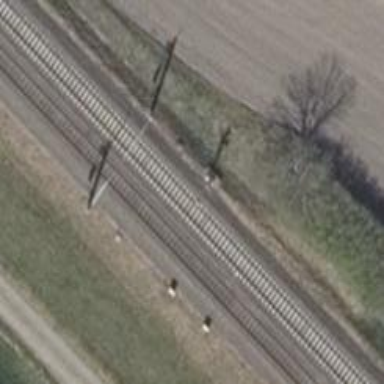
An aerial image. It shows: Railway signal.